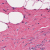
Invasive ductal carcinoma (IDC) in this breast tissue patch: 0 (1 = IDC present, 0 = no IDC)